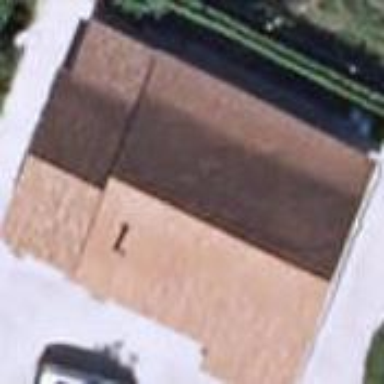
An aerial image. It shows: Simple and straightforward house.